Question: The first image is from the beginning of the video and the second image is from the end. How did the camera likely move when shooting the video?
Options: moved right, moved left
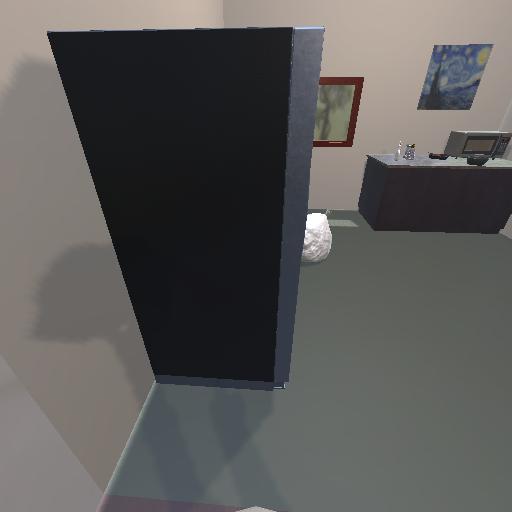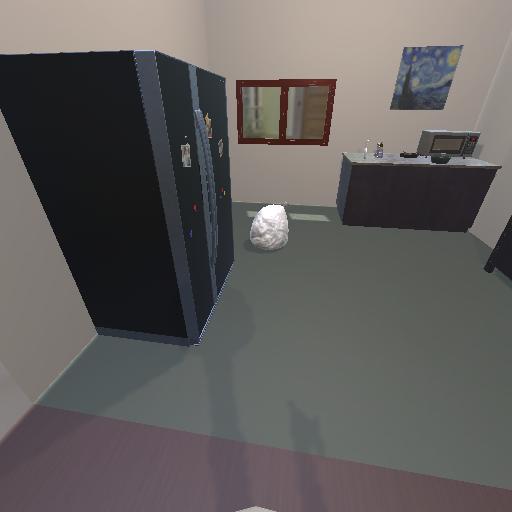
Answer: moved right